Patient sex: M
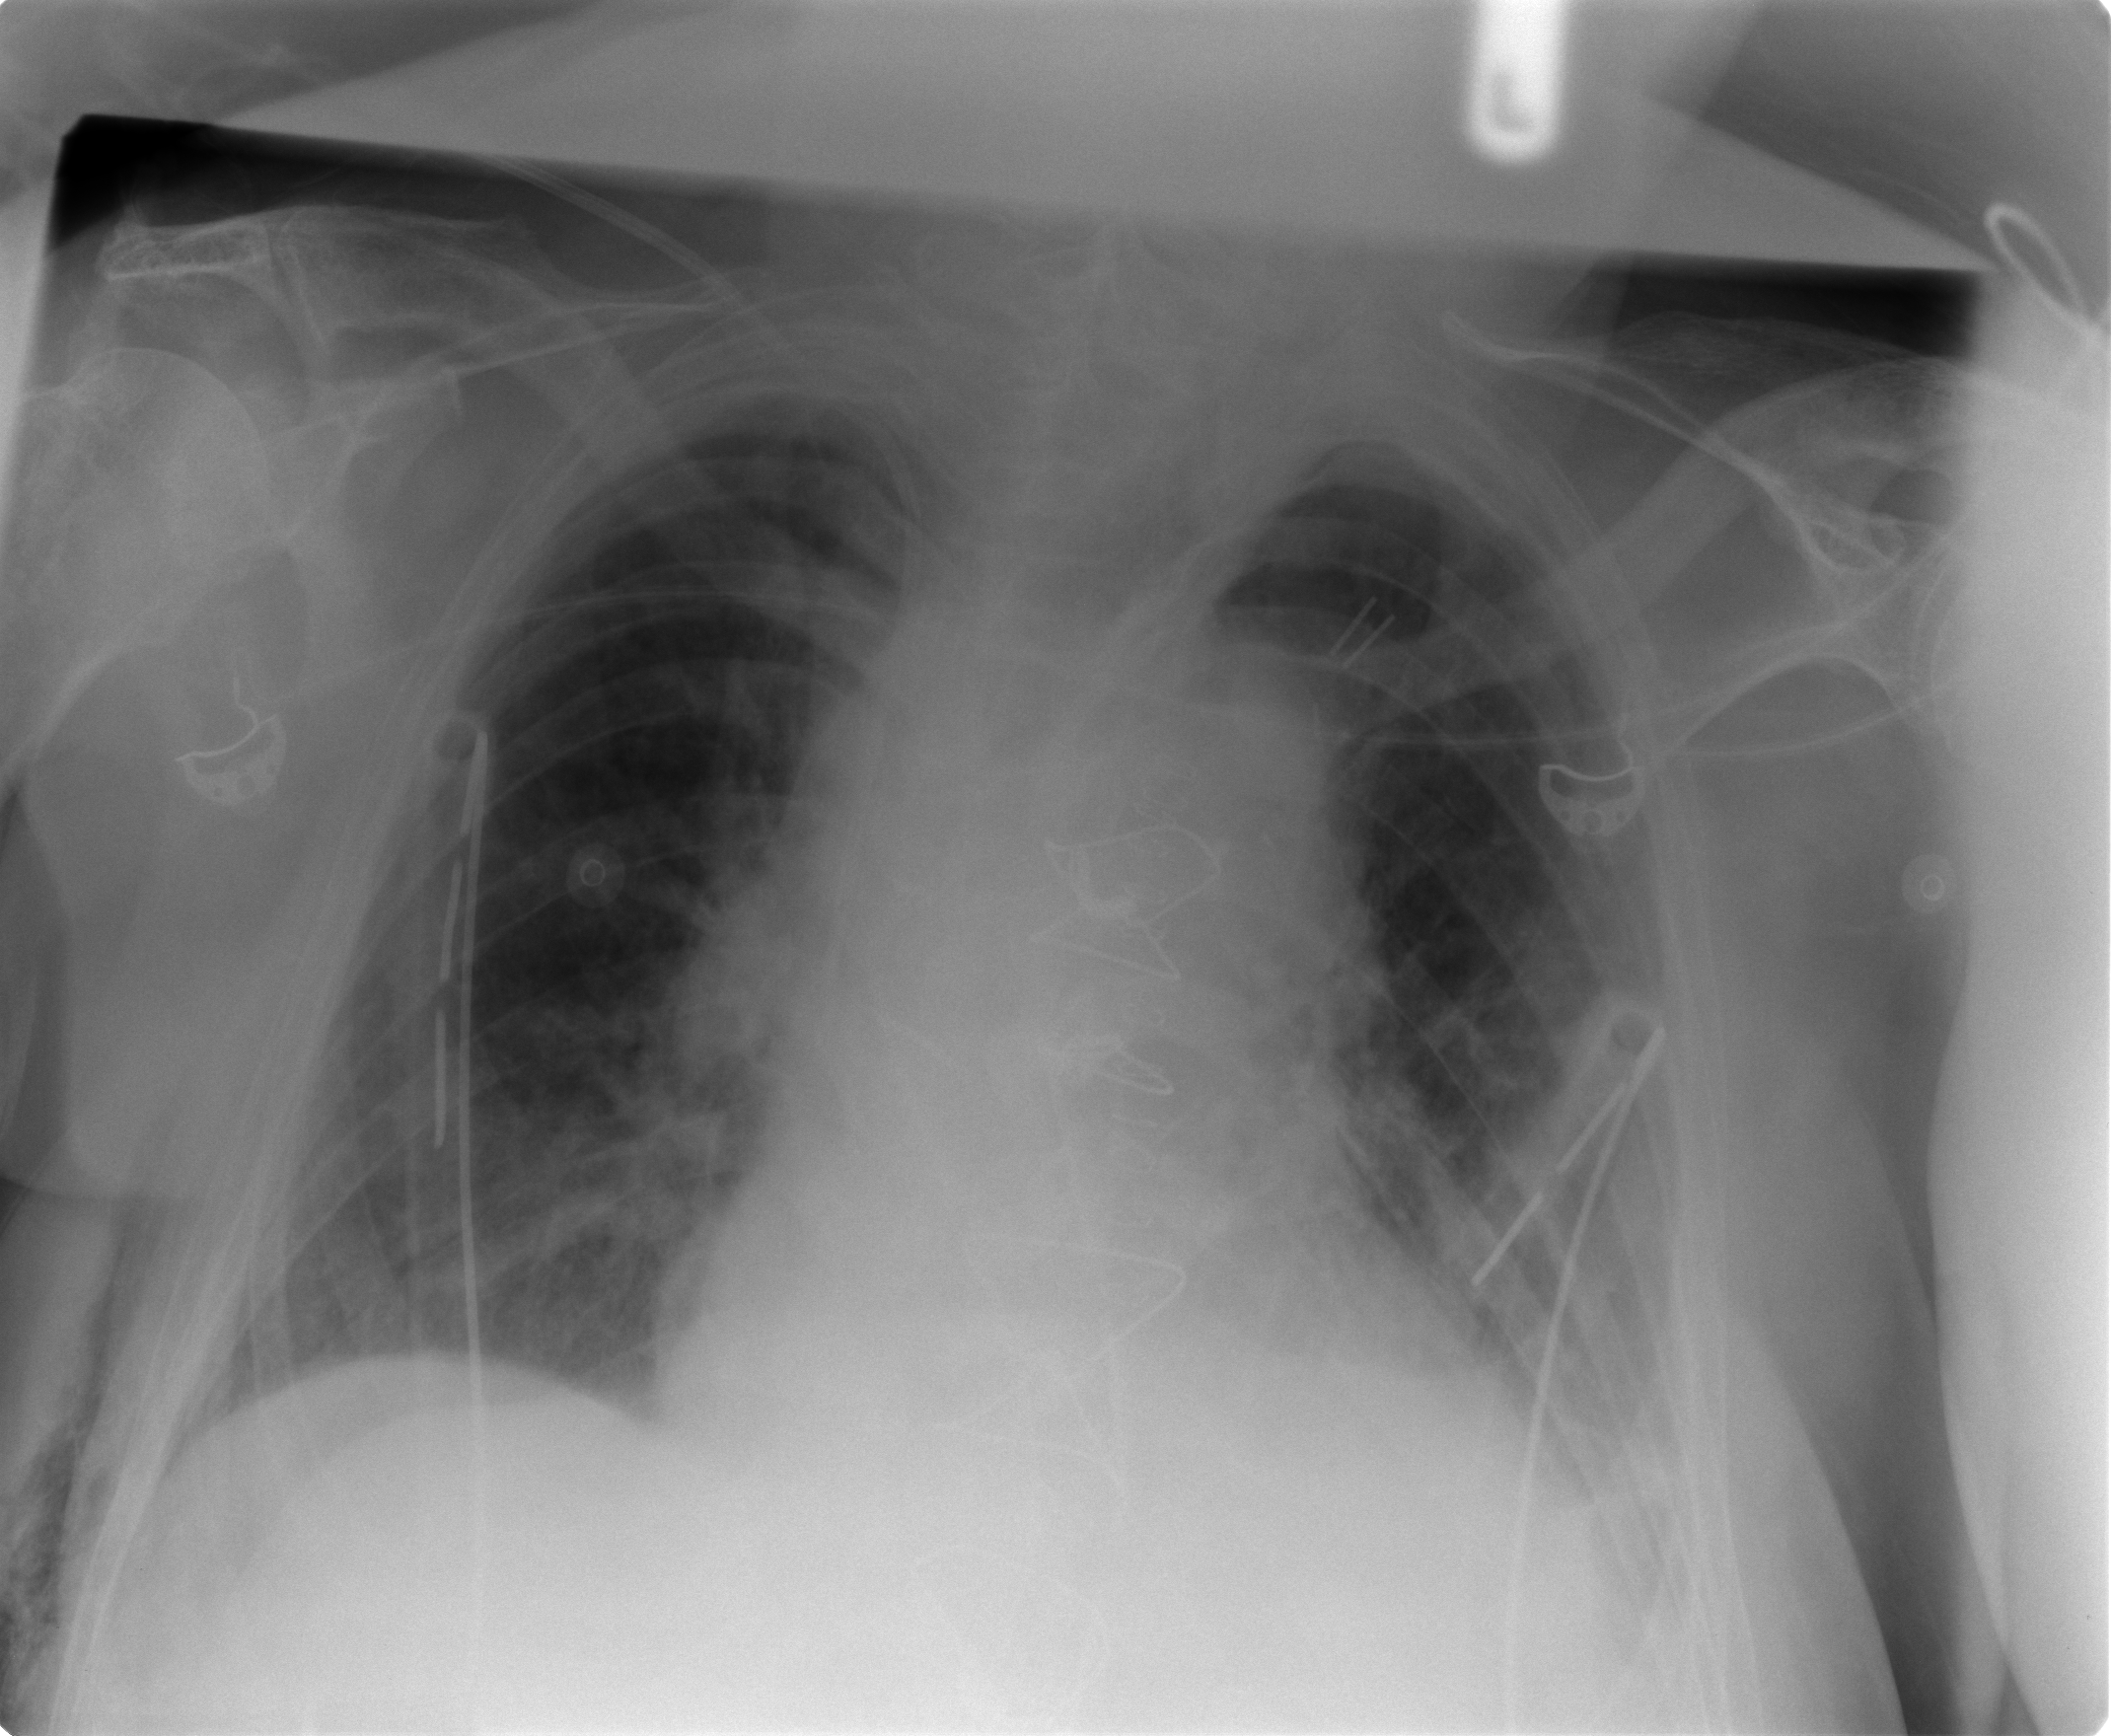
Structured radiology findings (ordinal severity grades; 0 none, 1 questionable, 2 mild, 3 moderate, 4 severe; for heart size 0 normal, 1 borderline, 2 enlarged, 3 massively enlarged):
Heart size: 2
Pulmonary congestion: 1
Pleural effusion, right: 0
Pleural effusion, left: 1
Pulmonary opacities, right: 0
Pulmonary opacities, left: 0
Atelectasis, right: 1
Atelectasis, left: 2